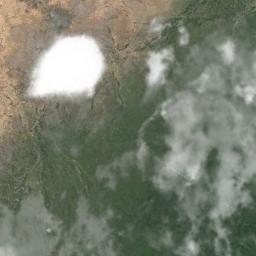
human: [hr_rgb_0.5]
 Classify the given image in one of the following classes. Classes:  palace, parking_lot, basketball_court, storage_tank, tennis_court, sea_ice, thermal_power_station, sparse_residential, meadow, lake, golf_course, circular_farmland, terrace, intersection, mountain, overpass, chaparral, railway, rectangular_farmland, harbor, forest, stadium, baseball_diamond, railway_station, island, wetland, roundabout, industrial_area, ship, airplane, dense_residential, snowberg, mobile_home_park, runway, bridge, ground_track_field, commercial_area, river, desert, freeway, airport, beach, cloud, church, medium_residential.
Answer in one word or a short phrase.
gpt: cloud